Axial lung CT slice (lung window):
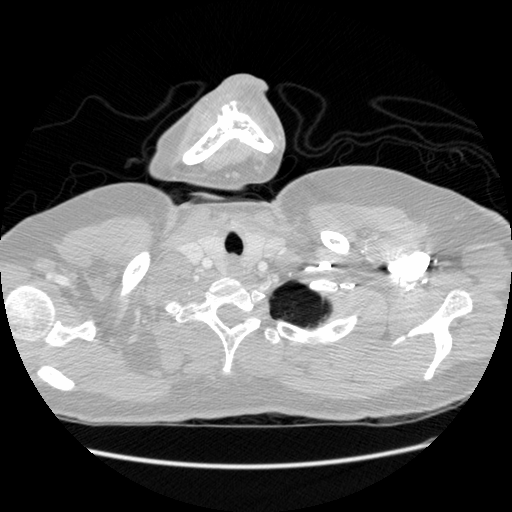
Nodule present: no